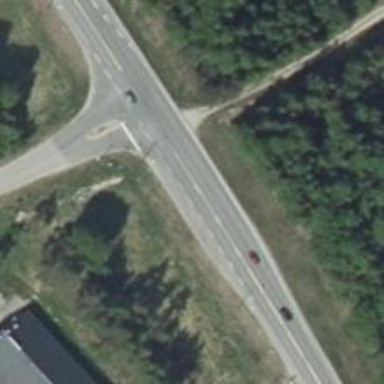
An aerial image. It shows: Asphalt trunk highway.